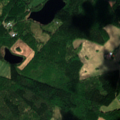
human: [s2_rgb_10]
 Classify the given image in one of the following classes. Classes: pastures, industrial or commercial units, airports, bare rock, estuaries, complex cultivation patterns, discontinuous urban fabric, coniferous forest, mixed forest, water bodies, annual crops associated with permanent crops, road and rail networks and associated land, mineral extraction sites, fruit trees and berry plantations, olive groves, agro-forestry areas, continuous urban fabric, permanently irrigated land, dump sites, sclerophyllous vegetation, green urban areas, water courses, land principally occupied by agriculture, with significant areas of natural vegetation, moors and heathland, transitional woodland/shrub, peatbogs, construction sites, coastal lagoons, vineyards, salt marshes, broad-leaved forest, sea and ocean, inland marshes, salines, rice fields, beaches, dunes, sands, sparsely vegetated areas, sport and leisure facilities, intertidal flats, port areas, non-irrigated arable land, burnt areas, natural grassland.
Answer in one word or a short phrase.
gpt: land principally occupied by agriculture, with significant areas of natural vegetation, broad-leaved forest, mixed forest, transitional woodland/shrub